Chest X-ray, PA view. Patient: 24 years old, sex M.
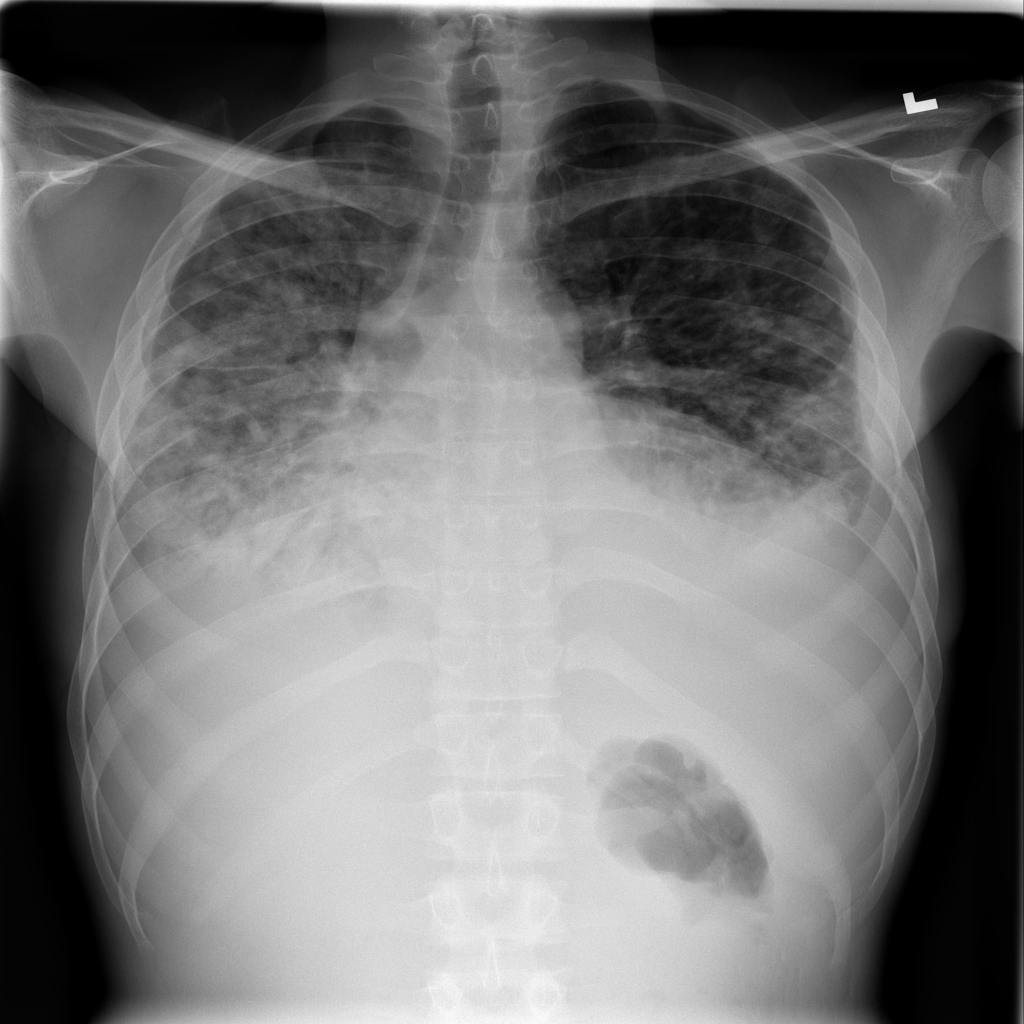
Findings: Consolidation, Effusion, Infiltration, Pleural_Thickening